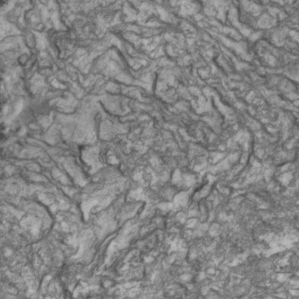
Label: non_frost